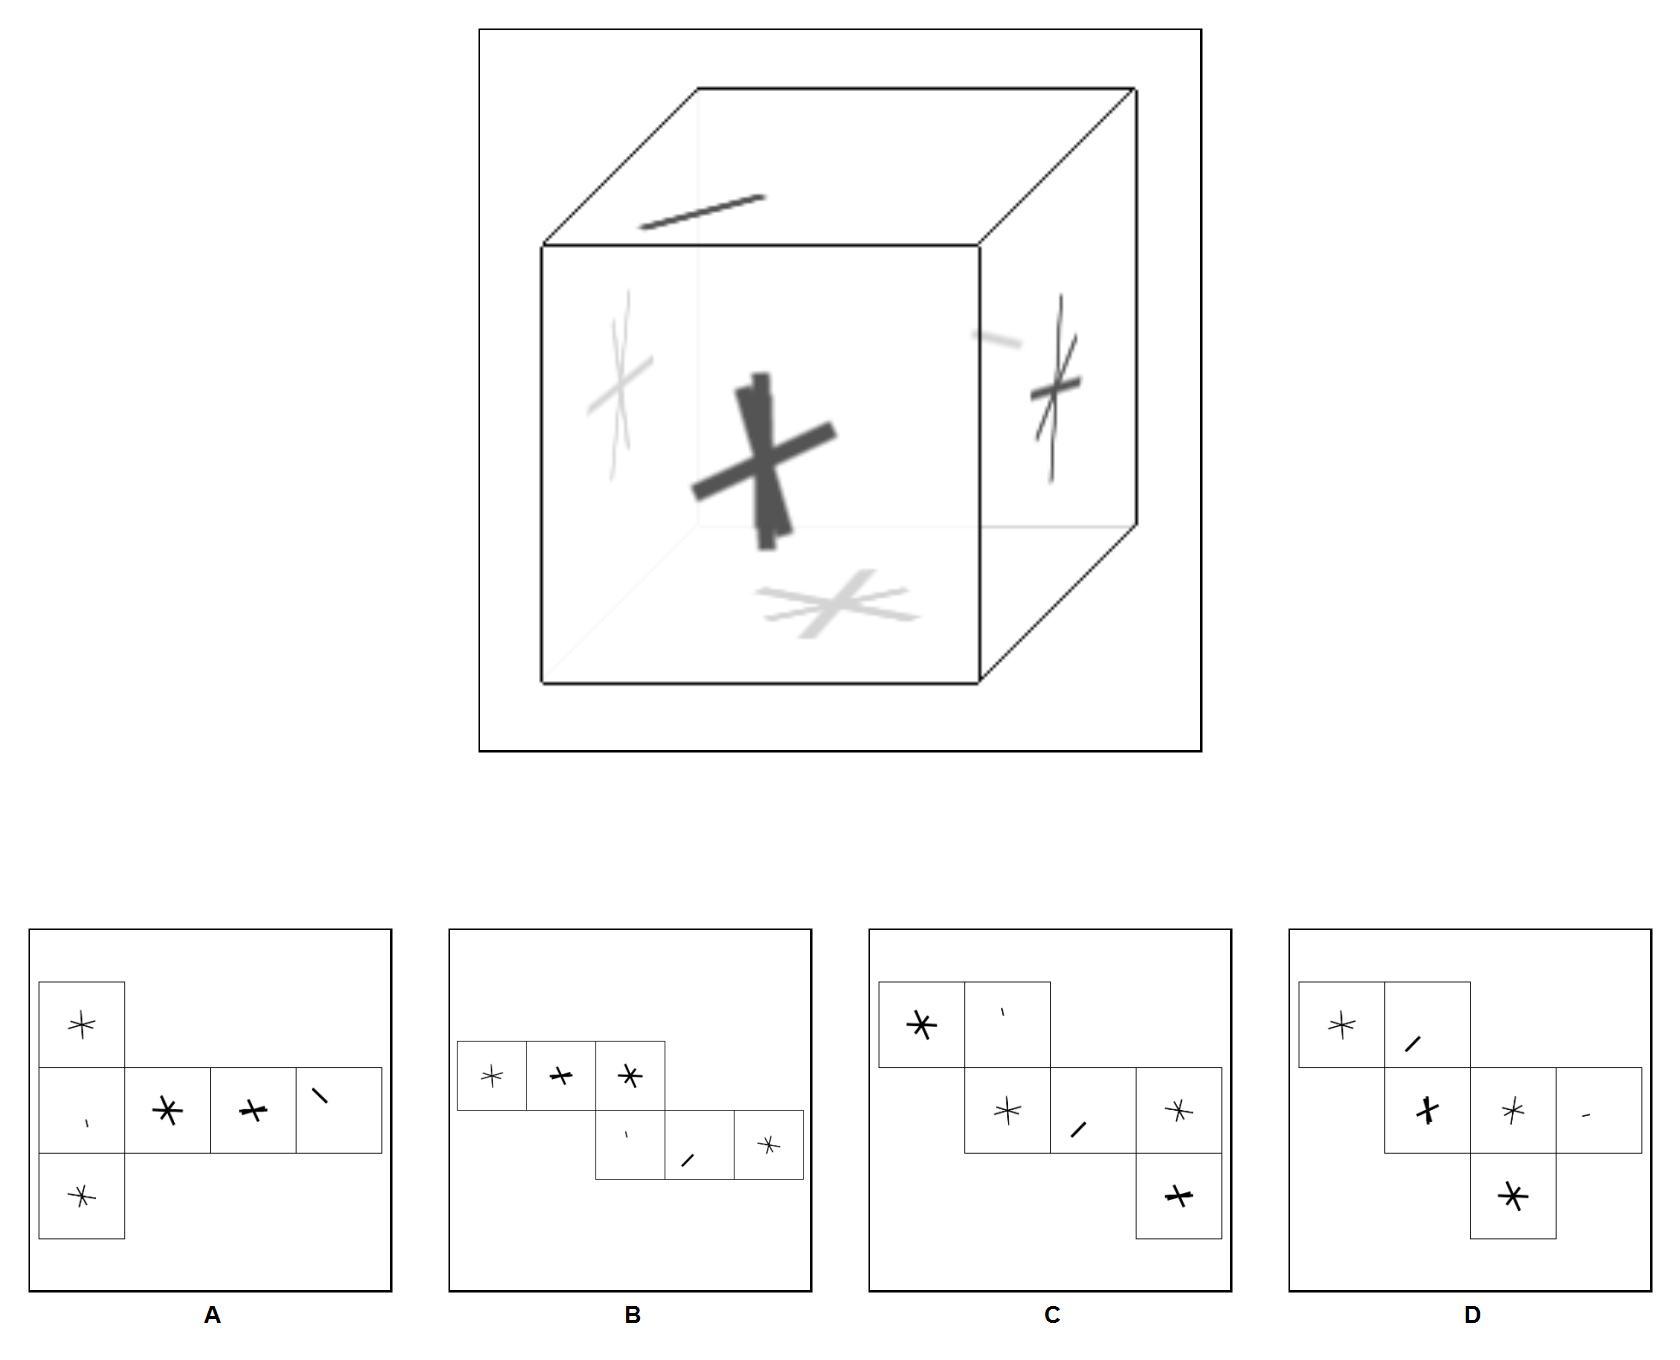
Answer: B